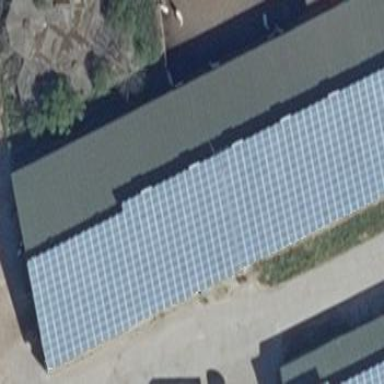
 generating electricity through photovoltaic methods."